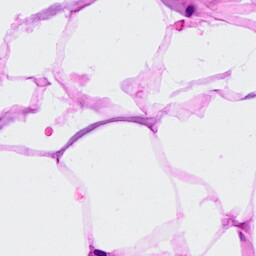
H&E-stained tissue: Breast